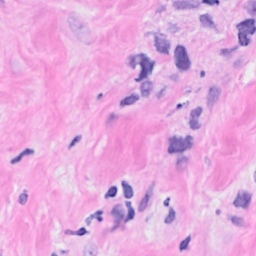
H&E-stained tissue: Breast